Question: I have a JSON that controller generates and in debug window it looks like this:

So basically this hash has two main elements, one is 'medications' and one is 'query_duration'. And medications its self is has a few members.
To draw some charts I need to pass the whole Medications part of this to the Javascript, I used GON gem for passing to JavaScript. But my problem is that I don't know how to pass the medications part?
Should I say like '@order_summary[0]' '@order_summary.medications' ? none of them worked tho.
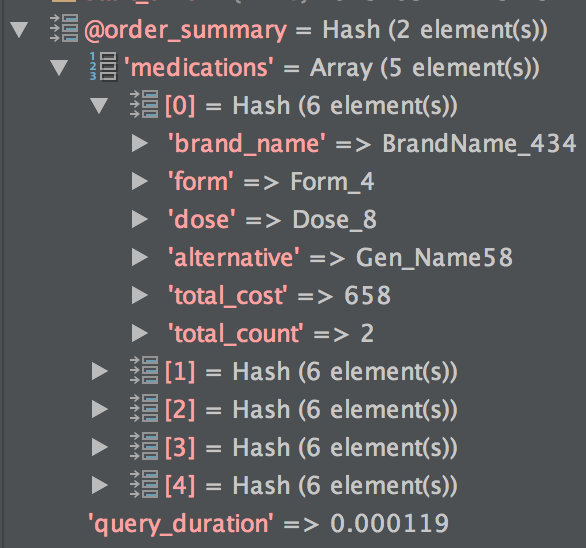
Answer: '''
@order_summary['medications']
'''
Should work.